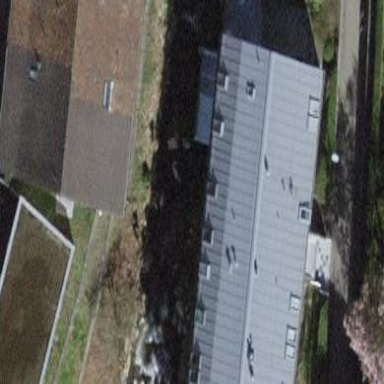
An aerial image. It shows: Building with tile roof.